Question: I want to save my image as a transparent PNG and wrote a script which suddenly stopped working. I get this error message:

'''
docExportOptions = new ExportOptionsSaveForWeb
docExportOptions.format = SaveDocumentType.PNG //-24 //JPEG, COMPUSERVEGIF, PNG-8, BMP
docExportOptions.transparency = true
docExportOptions.blur = 0.0
docExportOptions.includeProfile = false
docExportOptions.interlaced = false
docExportOptions.optimized = true
docExportOptions.quality = 100
docExportOptions.PNG8 = false
docRef.exportDocument (theFile,ExportType.SAVEFORWEB,docExportOptions)
'''
Any ideas how to fix that? Or any other solutions to save the docRef as a transparent PNG?
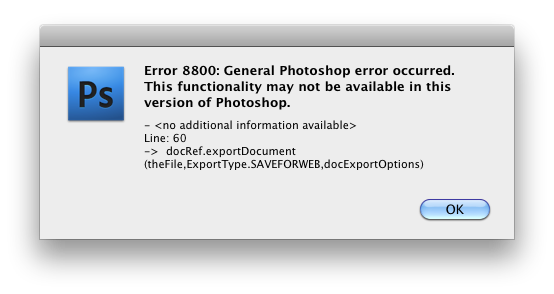
Answer: Phew. Solved ^^
The path didn't exist and that error seems to be a standard error. Pretty confusing...